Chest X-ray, PA view. Patient: 44 years old, sex M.
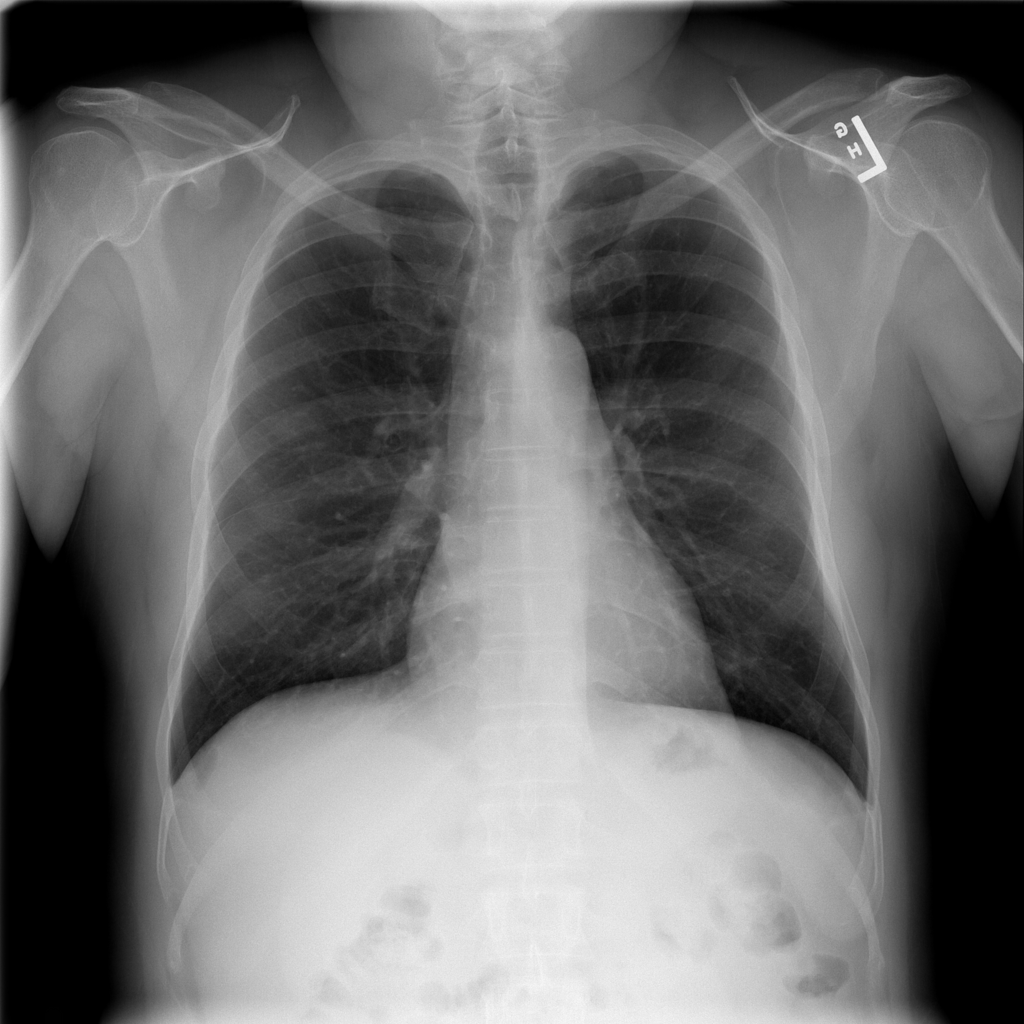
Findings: No Finding